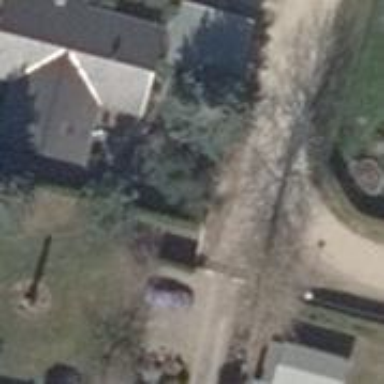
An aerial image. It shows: Driveway.